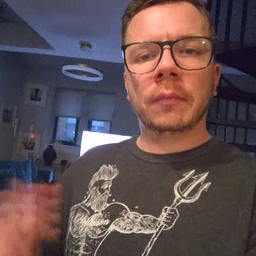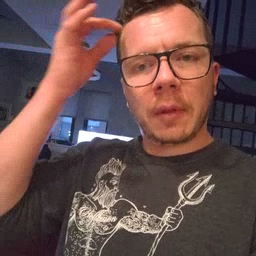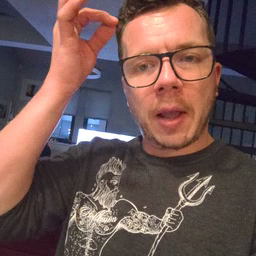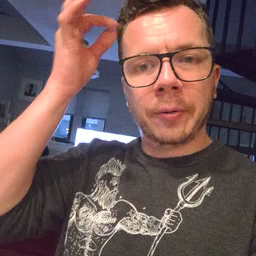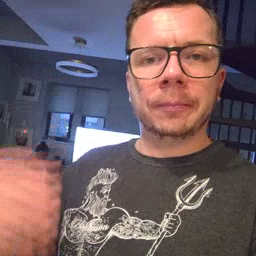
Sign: hair